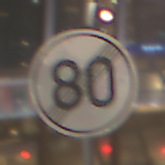
Verkehrszeichen: EndeGeschwindigkeit80
Umgebung: Indoor, Urban
Tageszeit: NotSpecified
Wetter: NotSpecified
Licht: Artificial
Jahreszeit: NotSpecified
Kontrast: MediumContrast